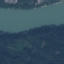
Label: River